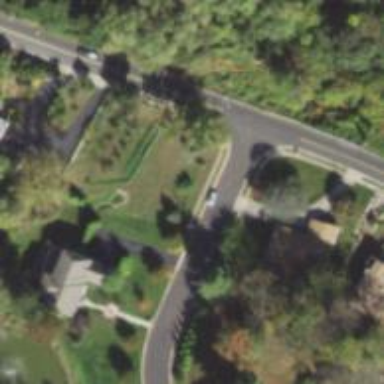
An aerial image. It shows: Unmarked crossing on footway.